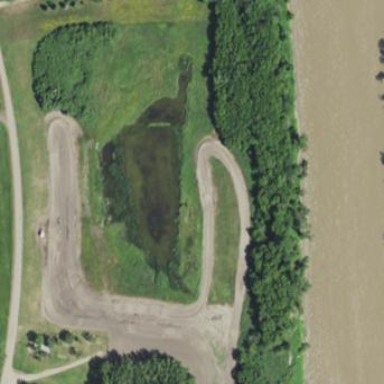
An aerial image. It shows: Dirt raceway for motor sports.